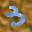
Label: 3